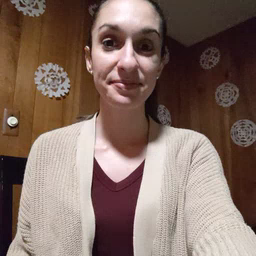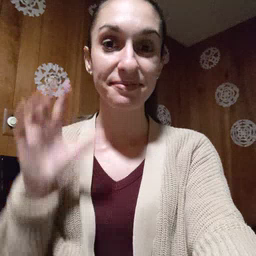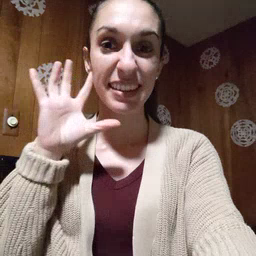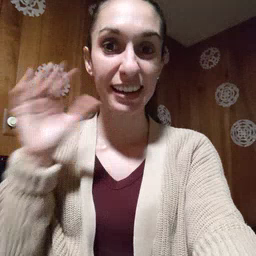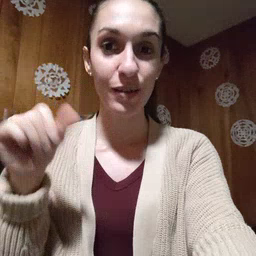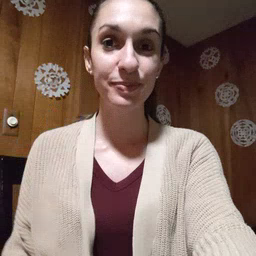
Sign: loud